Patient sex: F
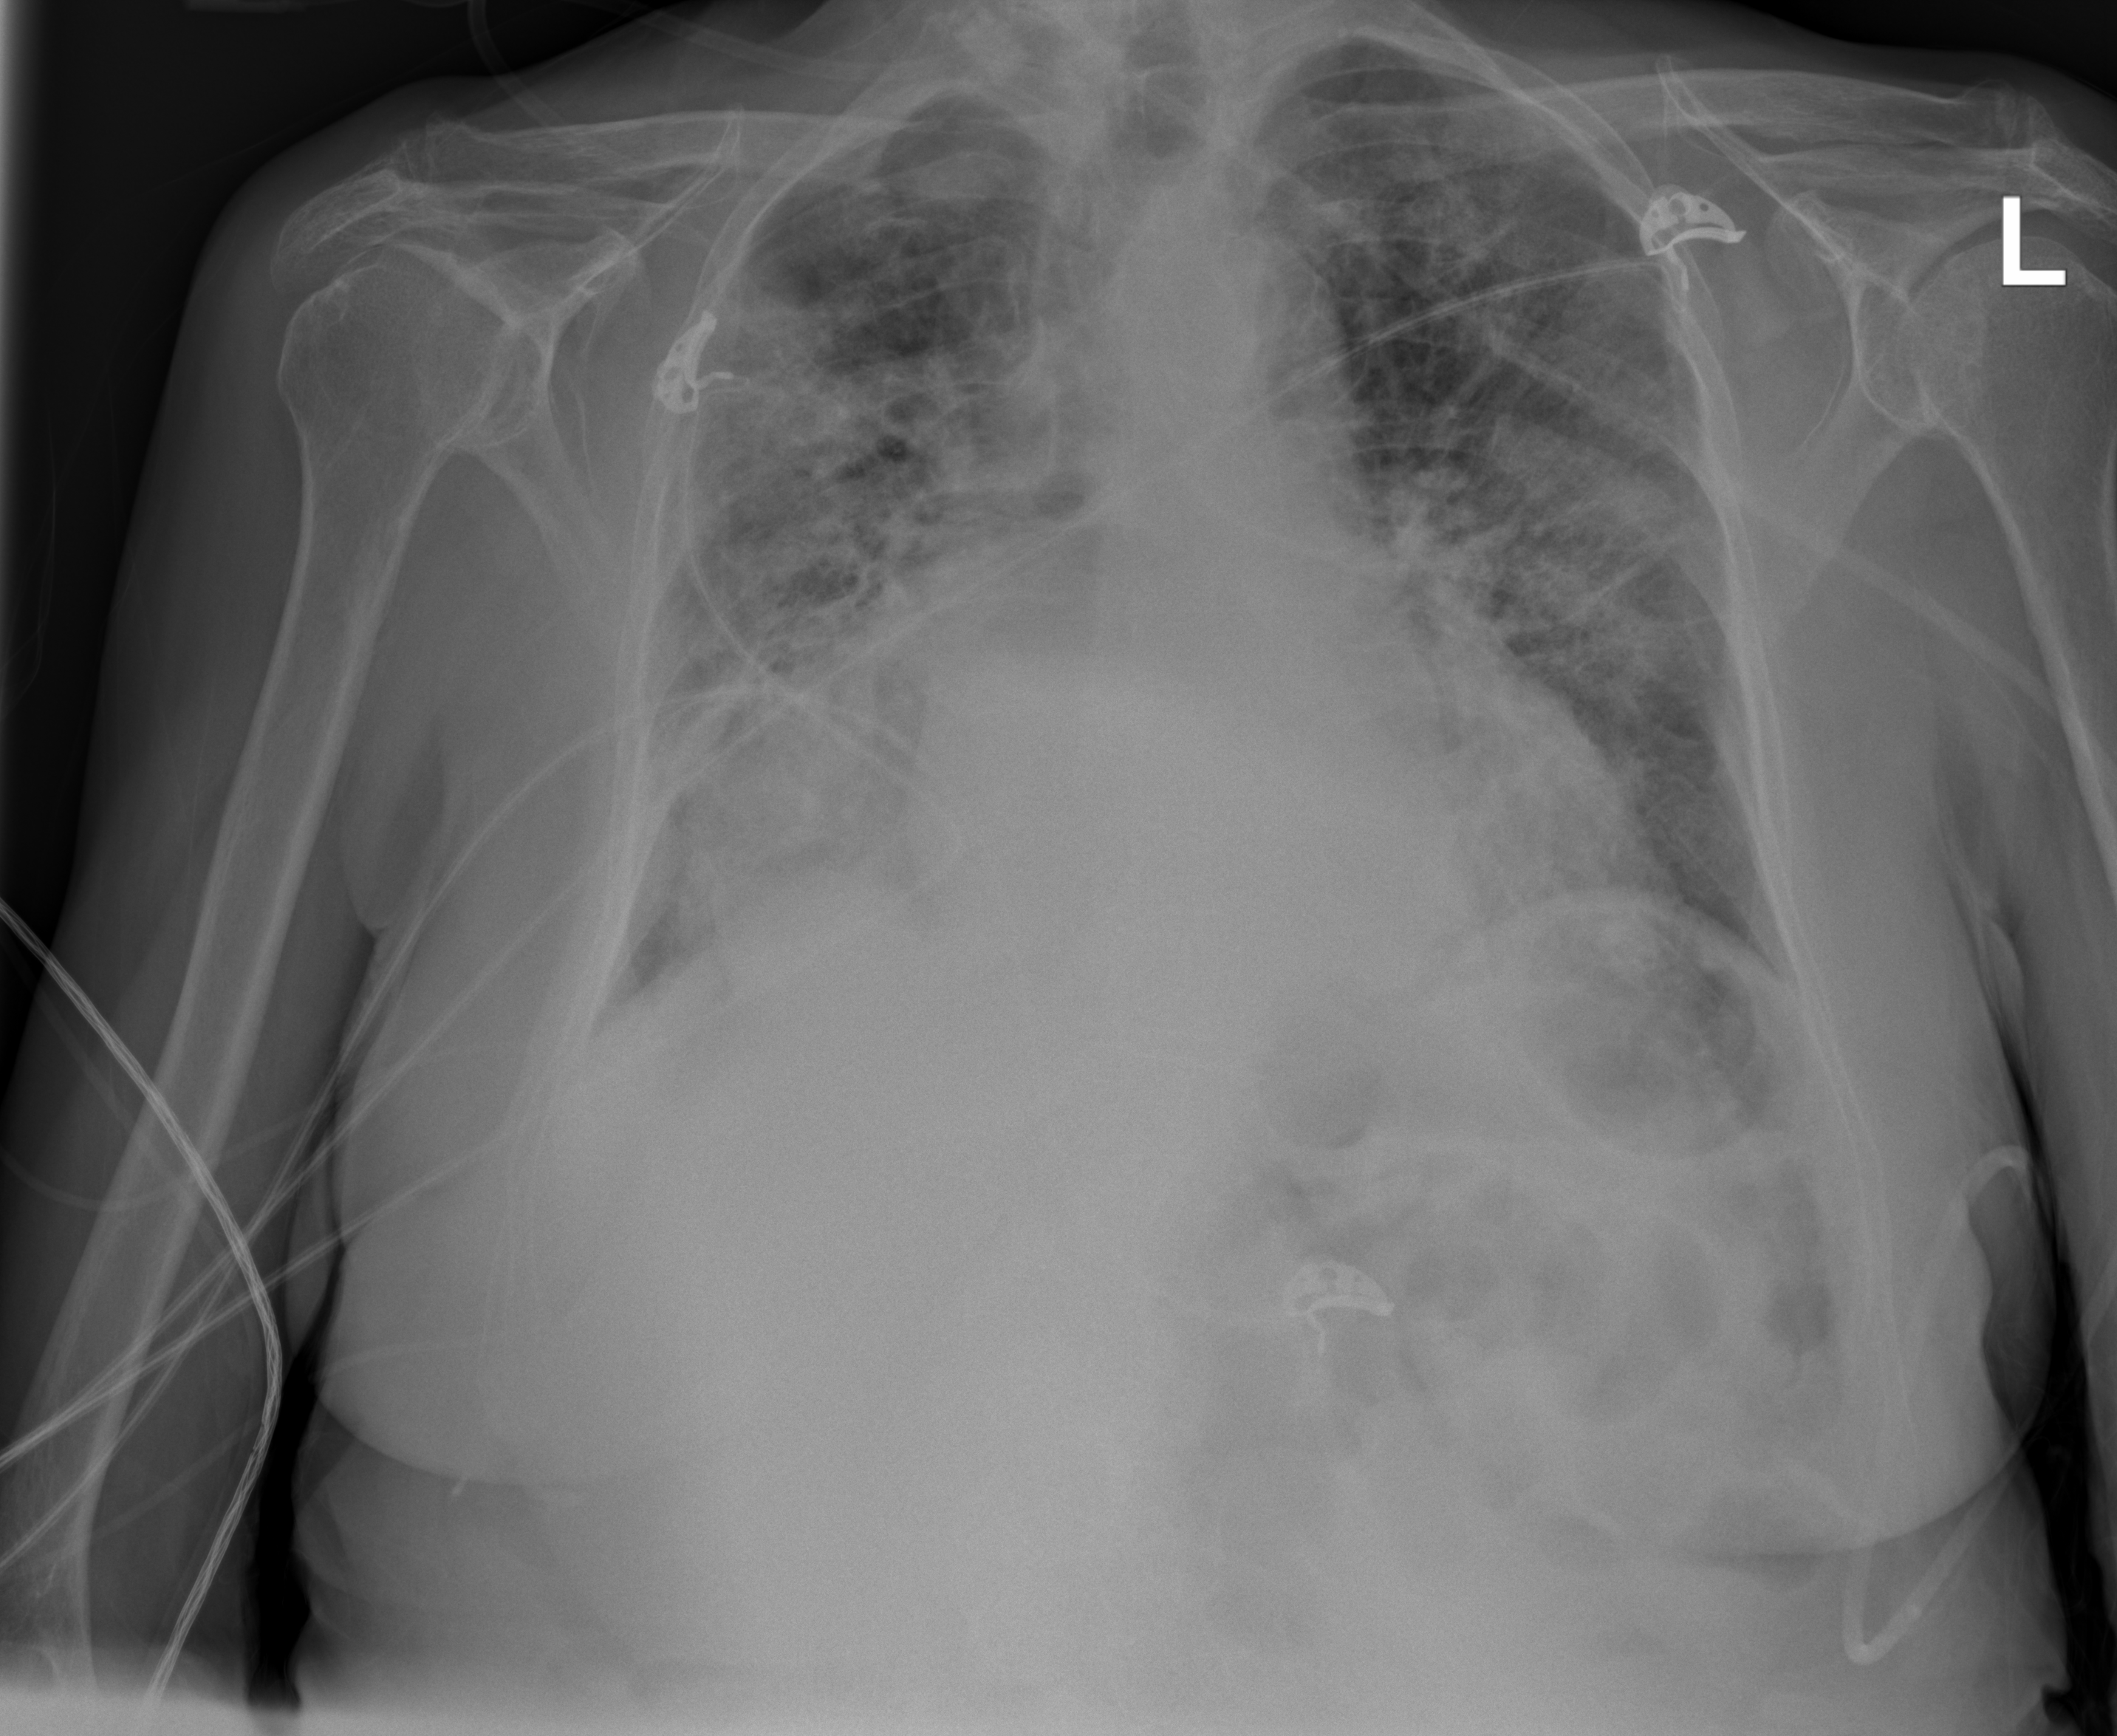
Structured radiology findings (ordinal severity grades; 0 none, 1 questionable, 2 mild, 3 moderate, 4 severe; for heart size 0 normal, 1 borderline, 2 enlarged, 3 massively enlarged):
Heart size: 1
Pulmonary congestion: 0
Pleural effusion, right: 0
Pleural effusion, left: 0
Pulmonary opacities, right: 3
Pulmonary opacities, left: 3
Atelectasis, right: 0
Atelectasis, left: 0